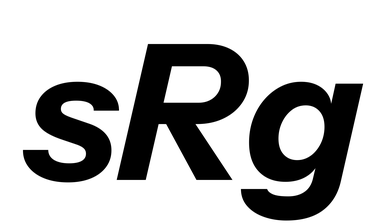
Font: InstrumentSans-Italic_Bold_Italic